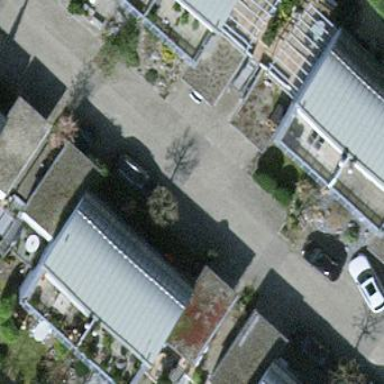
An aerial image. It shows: Terrace building.